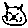
Label: cat